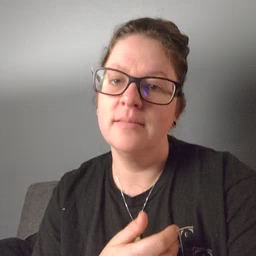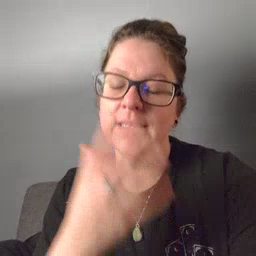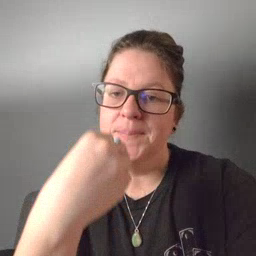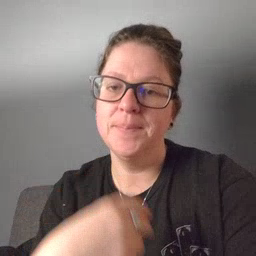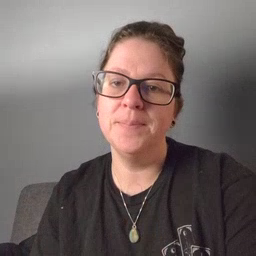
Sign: sleep